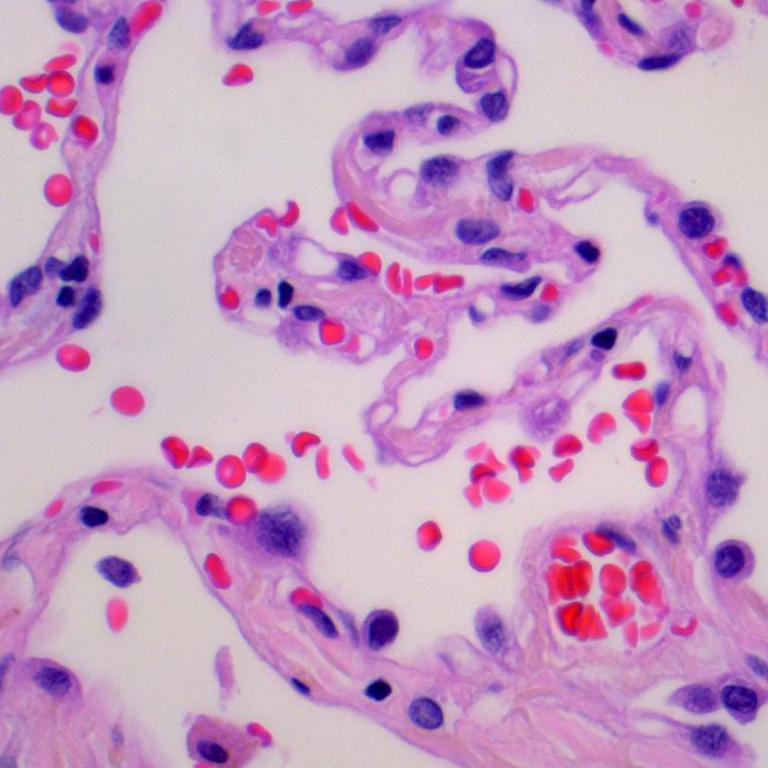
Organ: lung
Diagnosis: benign